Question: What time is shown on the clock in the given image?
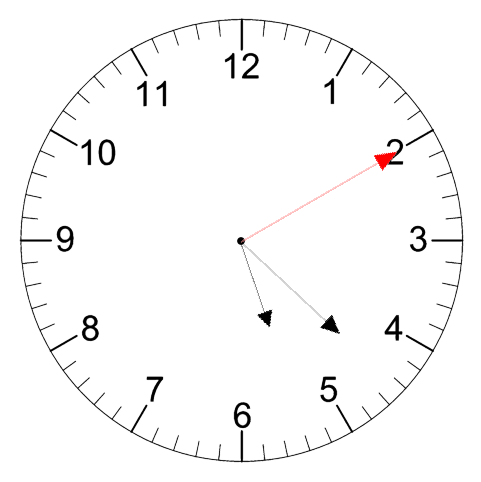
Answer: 05:22:10